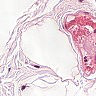
Metastatic tissue present: no